Aerial crown-view tile of a tropical tree (Barro Colorado Island, Panama), acquired 20250414:
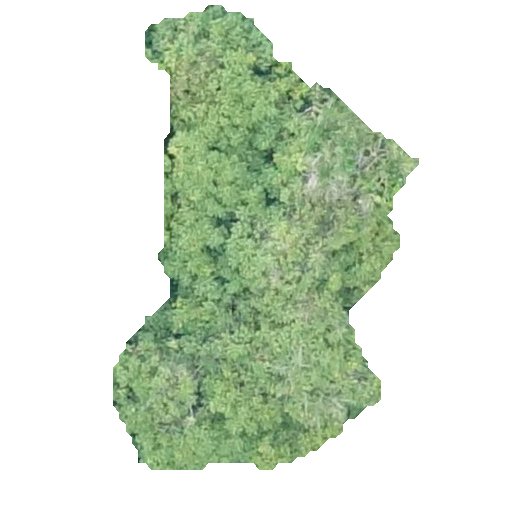
Species: Spondias mombin
GBIF accepted scientific name: Spondias mombin
Crown area: 135.254 m²